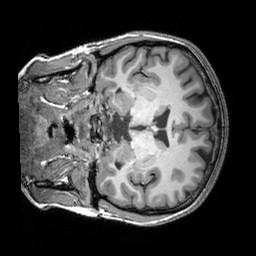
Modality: T1w
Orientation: coronal
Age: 22
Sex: female
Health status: healthy
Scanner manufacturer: siemens
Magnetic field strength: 3 T
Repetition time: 2.3 s
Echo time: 0.00303 s